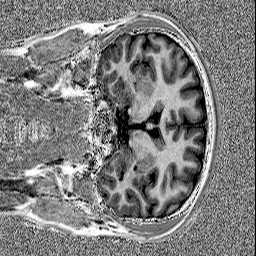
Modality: MP2RAGE
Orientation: coronal
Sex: male